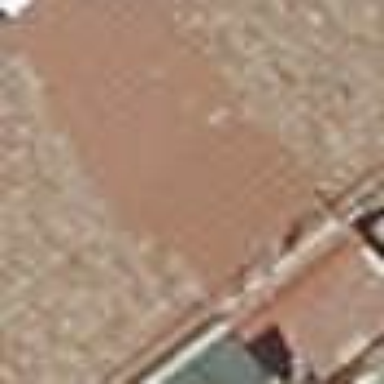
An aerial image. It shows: Terrace building.